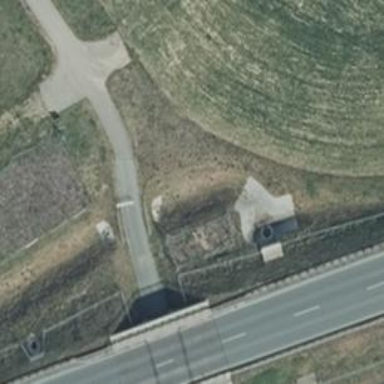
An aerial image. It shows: Culvert tunnel.